Question: I try to build my flutter app for web with Codemagic. But the publish failed every time.
On my pc it works without any problems and Codemagic also worked till one week ago.
Here the output of Codemagic:

I see no reason why it failed.
Any ideas?
I disabled the Publish step and then it works
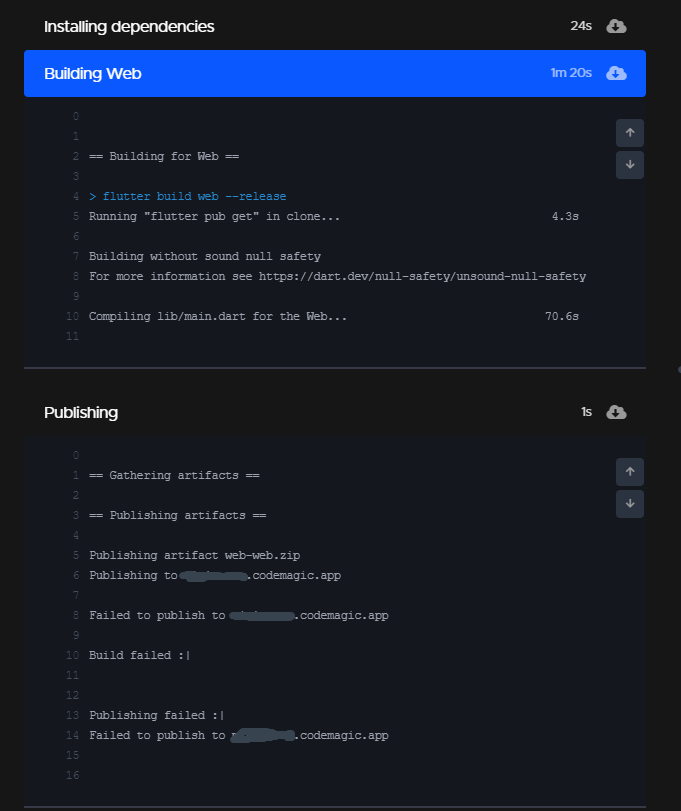
Answer: unfortunately there was a bug in gcloud utils which Codemagic uses internally to publish web apps.
The team prepared a fix and it was deployed. So the publishing should work as expected.
=== BEFORE UDATE ===
There is also a workaround you can switch to Xcode 13.2 virtual machine that not affected by the gcloud issue.